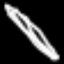
Label: pencil